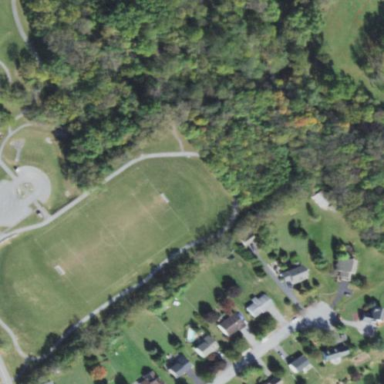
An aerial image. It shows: Soccer pitch designated for leisure and sports activities.